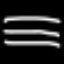
Label: line